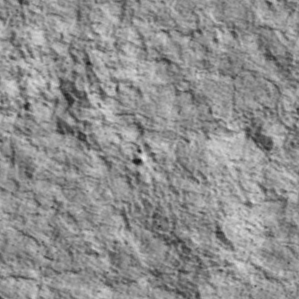
Label: non_frost